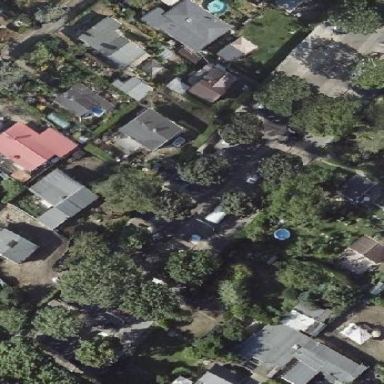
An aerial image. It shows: Plot within allotments.